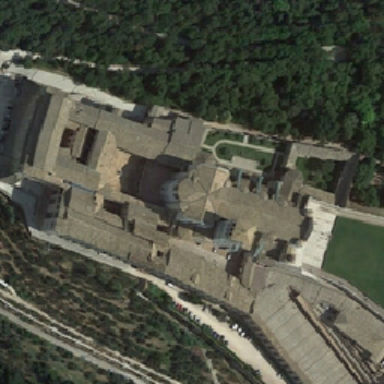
Many cars were packed into the gate of the church .